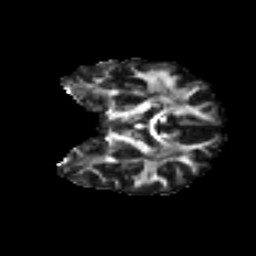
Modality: FA
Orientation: coronal
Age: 29
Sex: male
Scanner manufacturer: ge
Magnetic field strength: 3 T
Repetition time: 7.8 s
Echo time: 0.0609 s